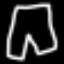
Label: pants